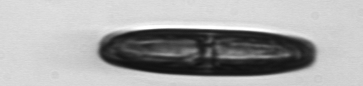
Label: Ephemera